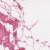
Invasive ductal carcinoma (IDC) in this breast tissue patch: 0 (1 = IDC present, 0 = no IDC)